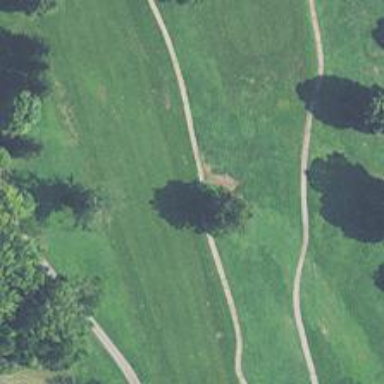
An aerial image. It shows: Footway that resembles golf path.